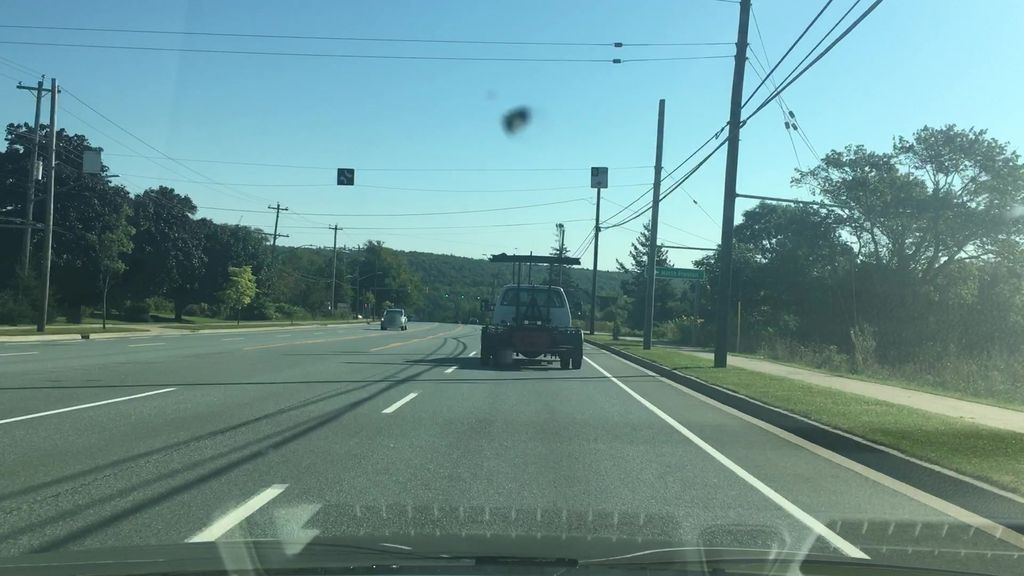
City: halifax